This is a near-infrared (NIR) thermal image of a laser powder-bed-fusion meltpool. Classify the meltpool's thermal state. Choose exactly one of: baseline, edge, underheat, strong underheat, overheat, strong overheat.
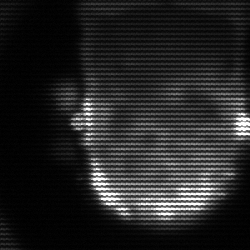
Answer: baseline